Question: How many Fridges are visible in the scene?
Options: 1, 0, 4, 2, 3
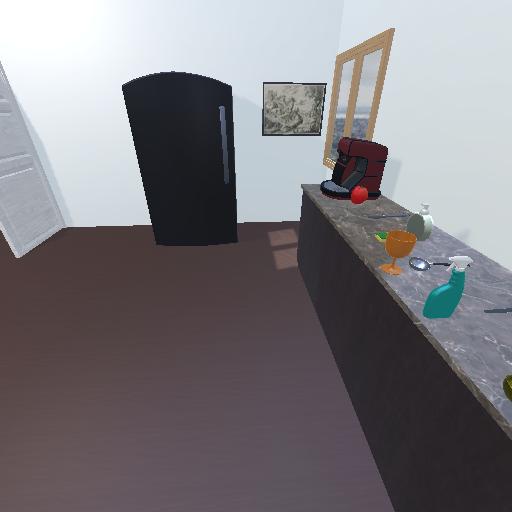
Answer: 1